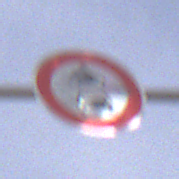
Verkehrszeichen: VerbotKraftfahrzeuge
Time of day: MorningAfternoon
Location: Outdoor (Nature)
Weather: PartlyCloudy
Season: NotSpecified
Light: Natural